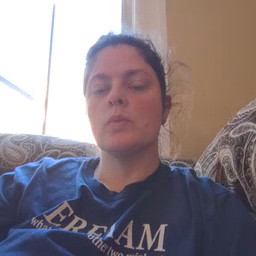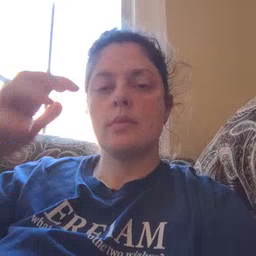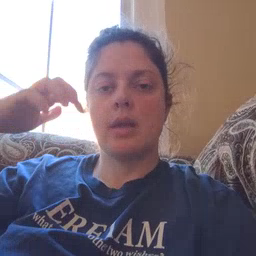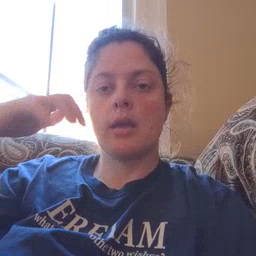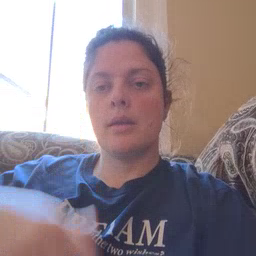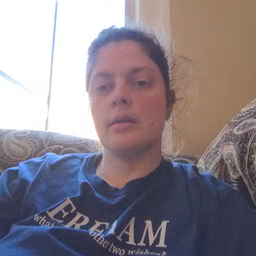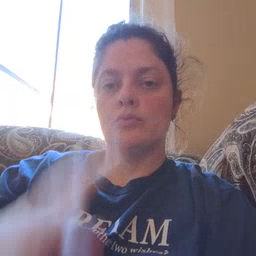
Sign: rain